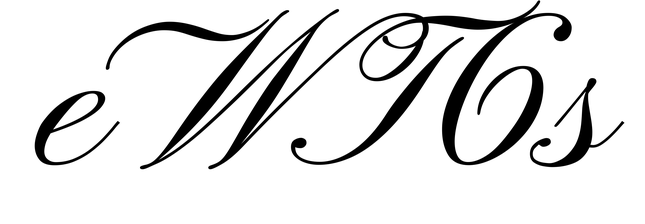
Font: PinyonScript-Regular